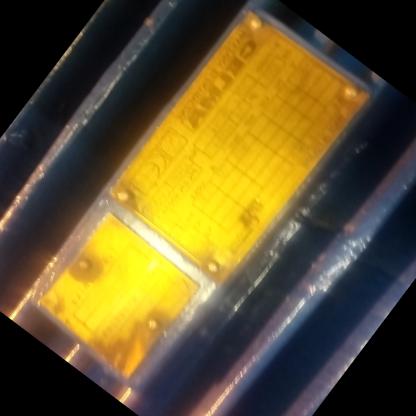
Klasa: tabliczka-znamionowa